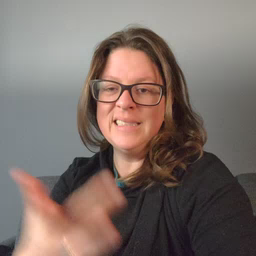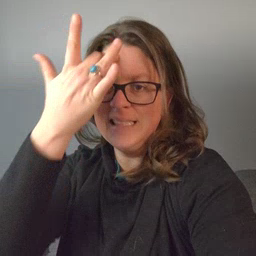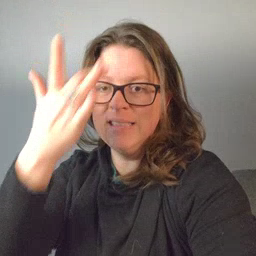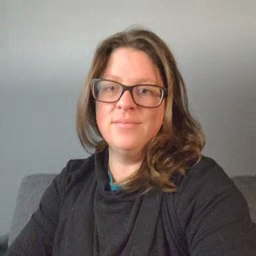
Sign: sick